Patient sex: F
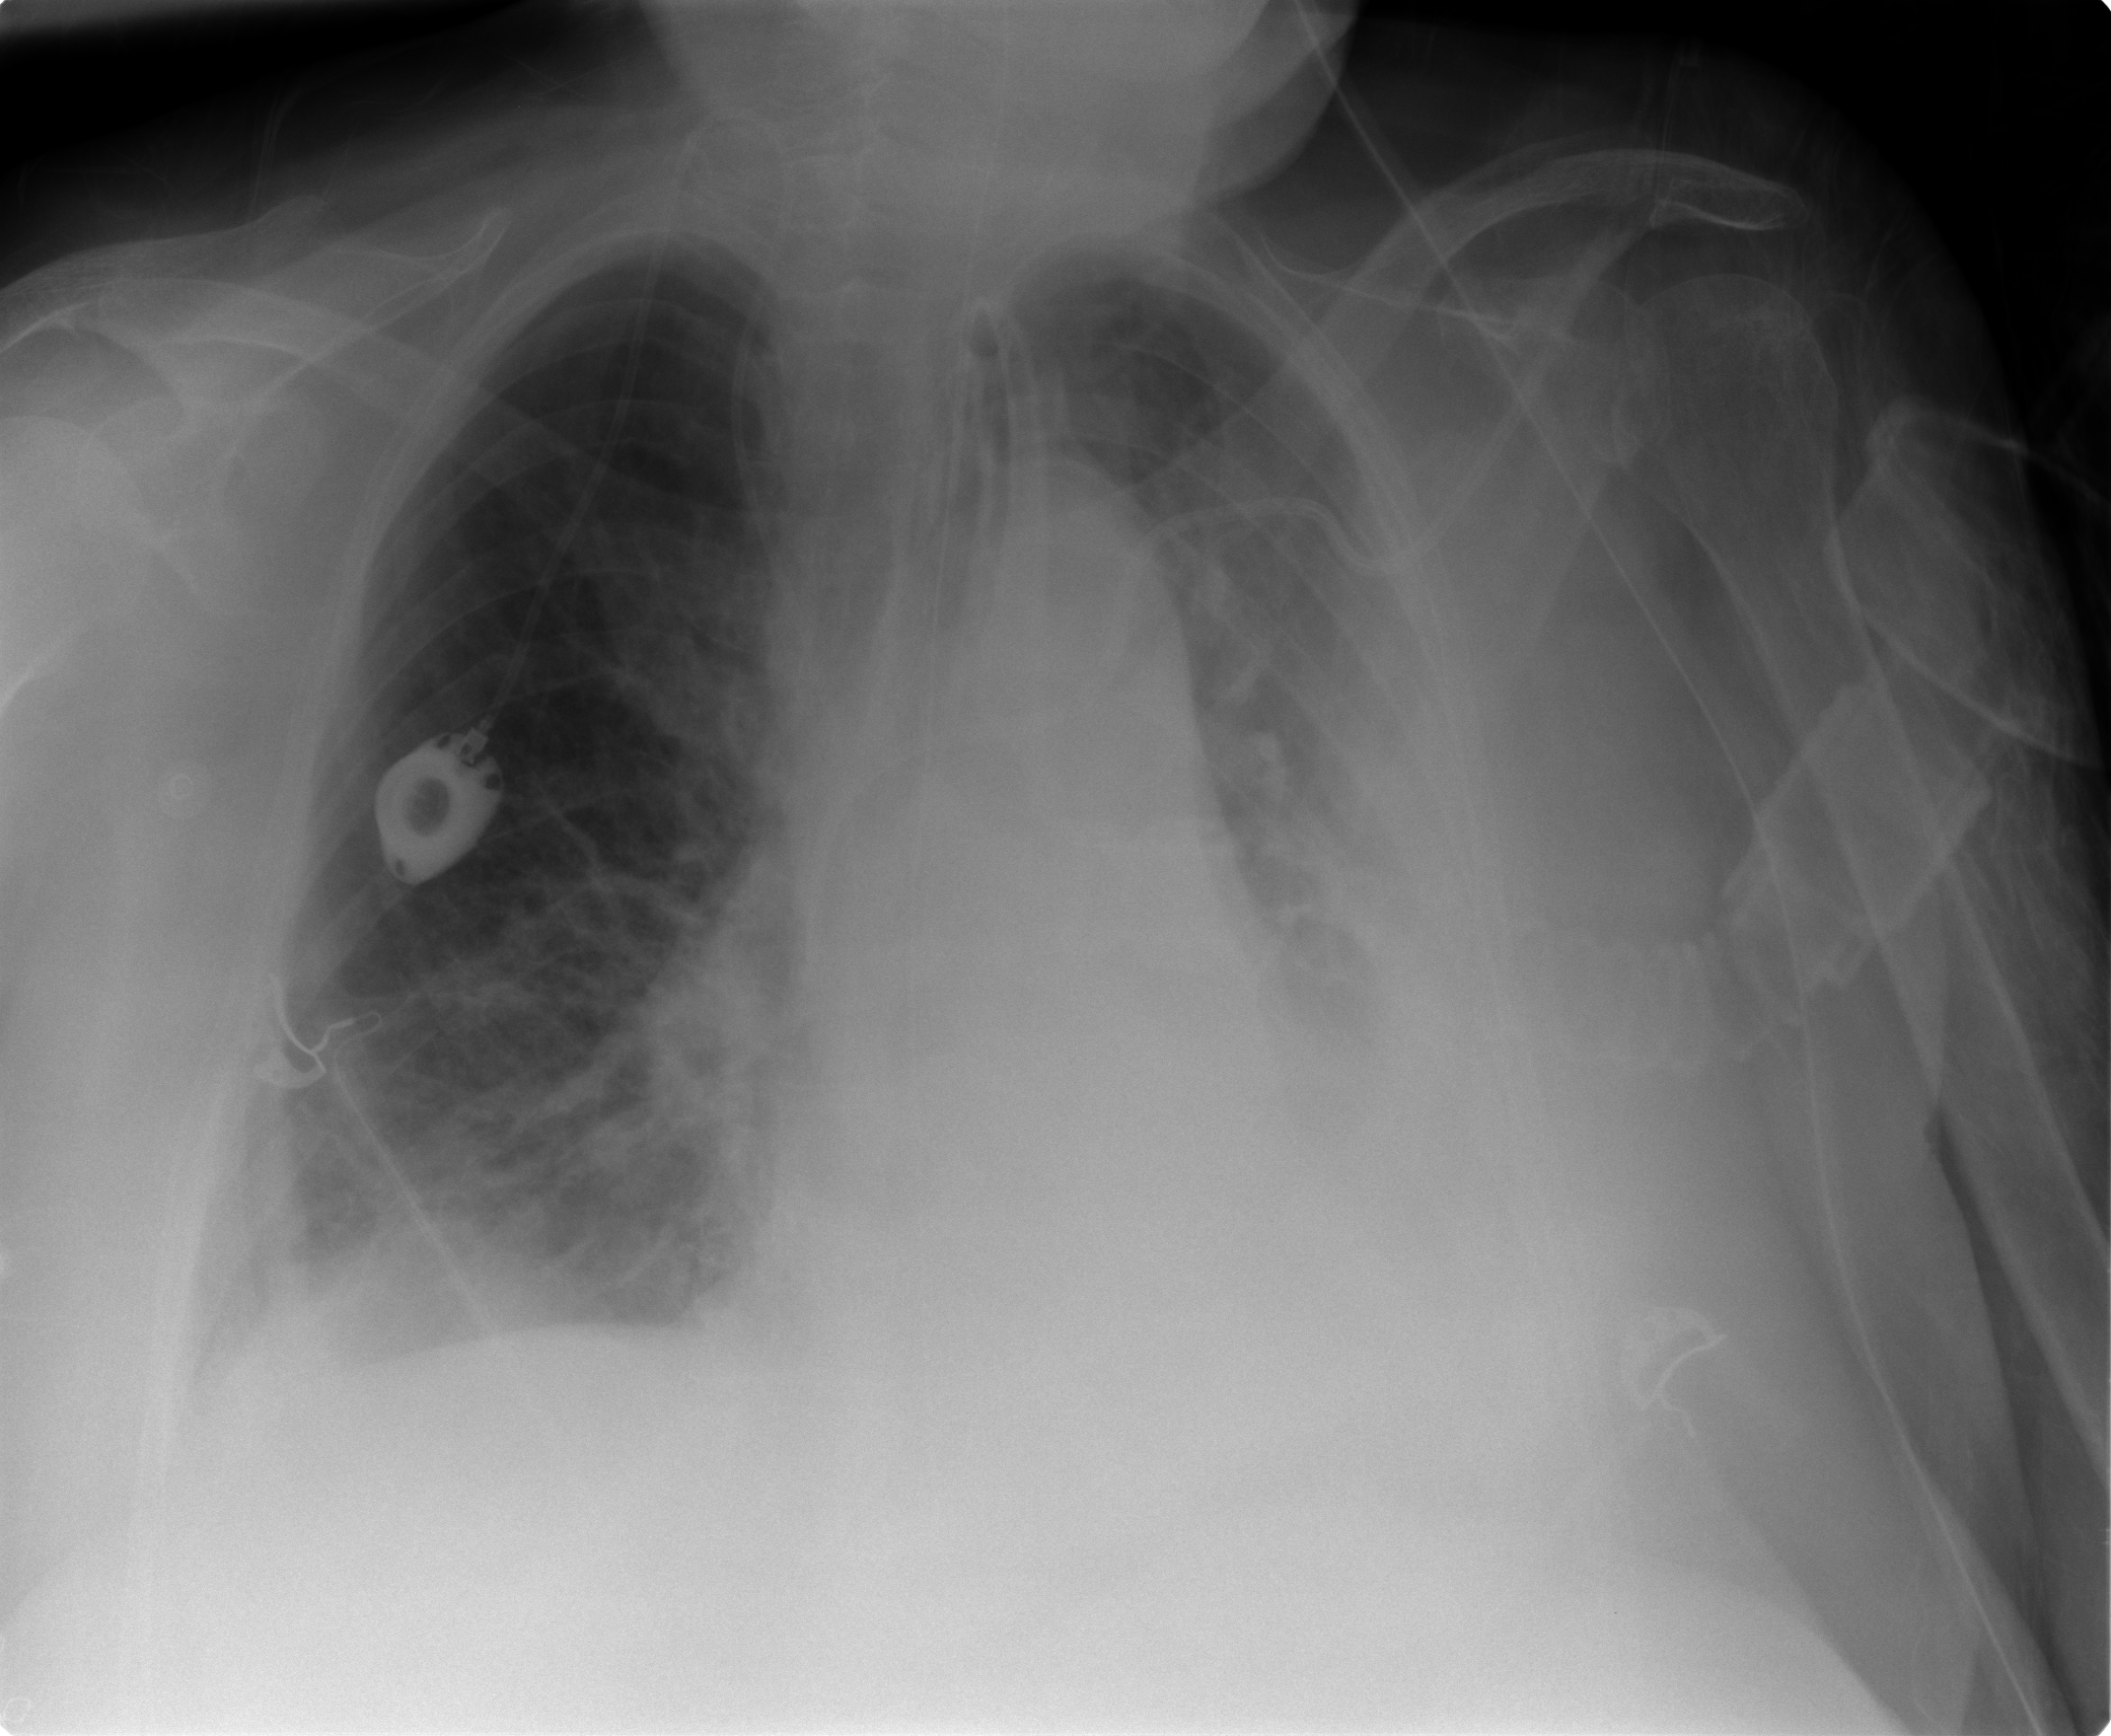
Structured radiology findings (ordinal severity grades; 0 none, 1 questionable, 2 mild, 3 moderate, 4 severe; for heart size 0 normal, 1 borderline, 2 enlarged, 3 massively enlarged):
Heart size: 0
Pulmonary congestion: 2
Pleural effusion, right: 1
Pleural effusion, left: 3
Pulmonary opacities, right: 1
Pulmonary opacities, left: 0
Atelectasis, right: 0
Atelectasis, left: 2